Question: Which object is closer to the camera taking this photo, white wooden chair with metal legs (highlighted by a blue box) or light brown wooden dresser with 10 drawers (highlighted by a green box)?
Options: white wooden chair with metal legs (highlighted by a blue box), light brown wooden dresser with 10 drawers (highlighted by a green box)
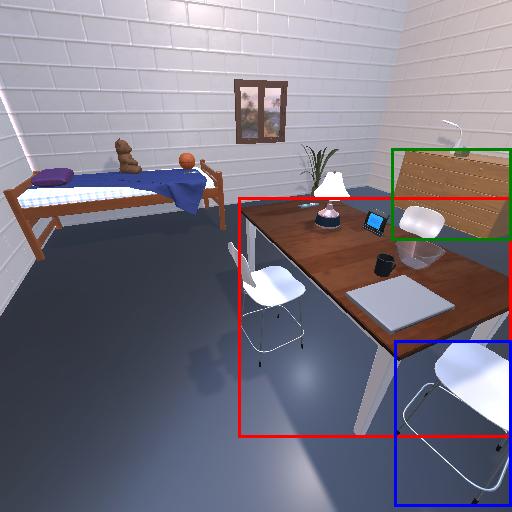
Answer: white wooden chair with metal legs (highlighted by a blue box)